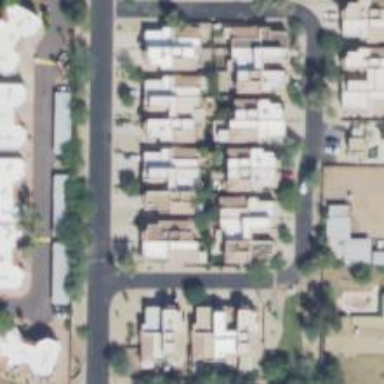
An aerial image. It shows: Residential area consisting of condominiums.